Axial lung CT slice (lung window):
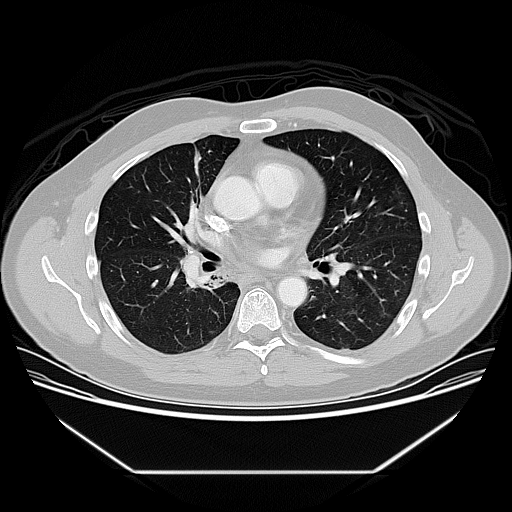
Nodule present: no